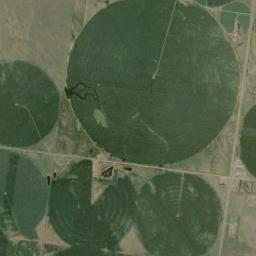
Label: circular_farmland